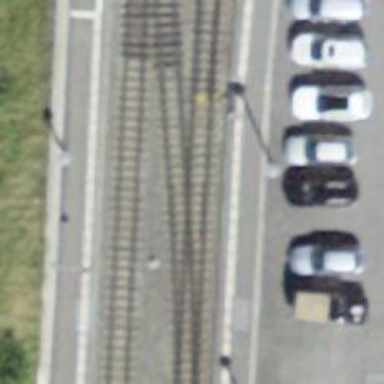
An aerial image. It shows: Railway switch.